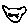
Label: cat